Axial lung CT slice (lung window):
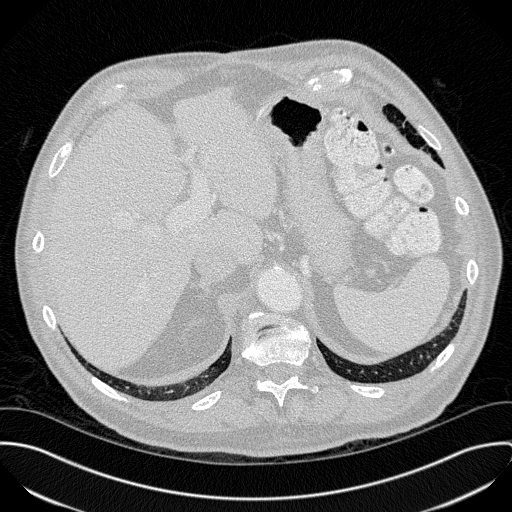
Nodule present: no